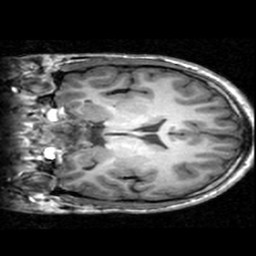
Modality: T1w
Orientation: coronal
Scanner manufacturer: ge
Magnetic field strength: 3 T
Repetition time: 0.009036 s
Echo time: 0.00184 s